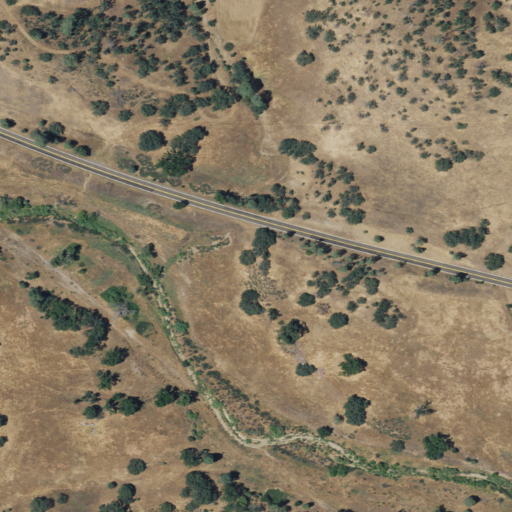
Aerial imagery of valley in California named Hog Canyon containing grassland, shrub, open development, low intensity development, and mixed forest